Question: Teamcity is no more able to pull changes from a network share. Is this a user permission issue ? It was working until I upgraded from TeamCity 8.1.5 to TeamCity 9.0.2.

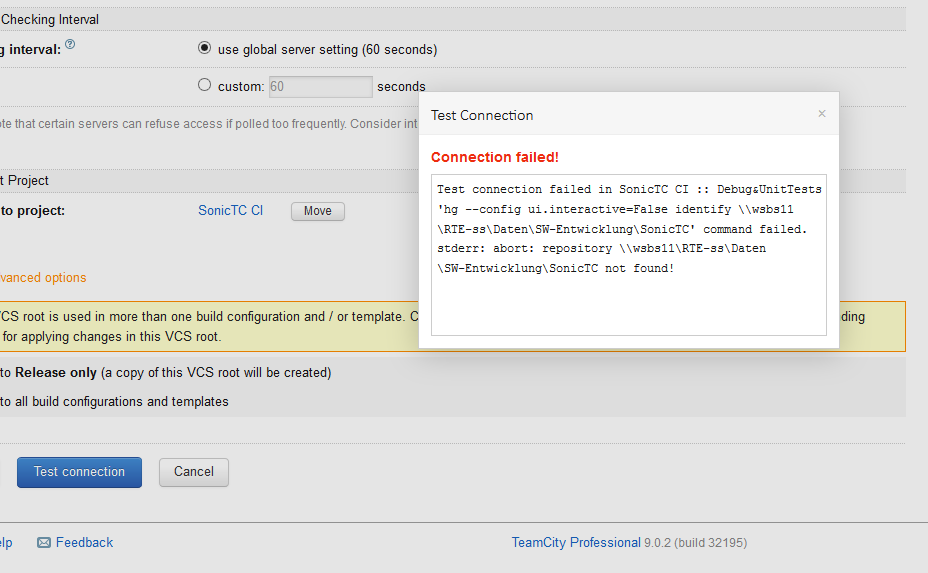
Answer: The problem was, TeamCity Build Server and TeamCity Build Agent services were running under LocalSystem account. This is the default settings and in our domain, this LocalSystem account din't have the permission to access network shares. Solution was to change the service LogOn credential to use authenticated domain accounts which have access to the network share where we have the repository. This can be done on service properties as suggested by @Nanhydrin.